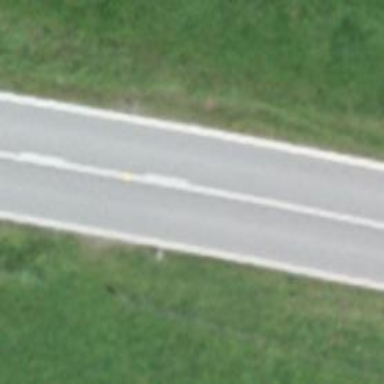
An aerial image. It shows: Primary highway.